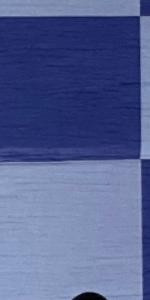
Label: Empty